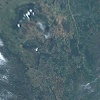
Label: land